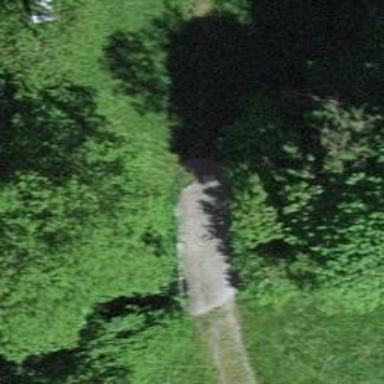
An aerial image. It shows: Track that goes over bridge. The track has grade 3 tracktype.